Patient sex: M
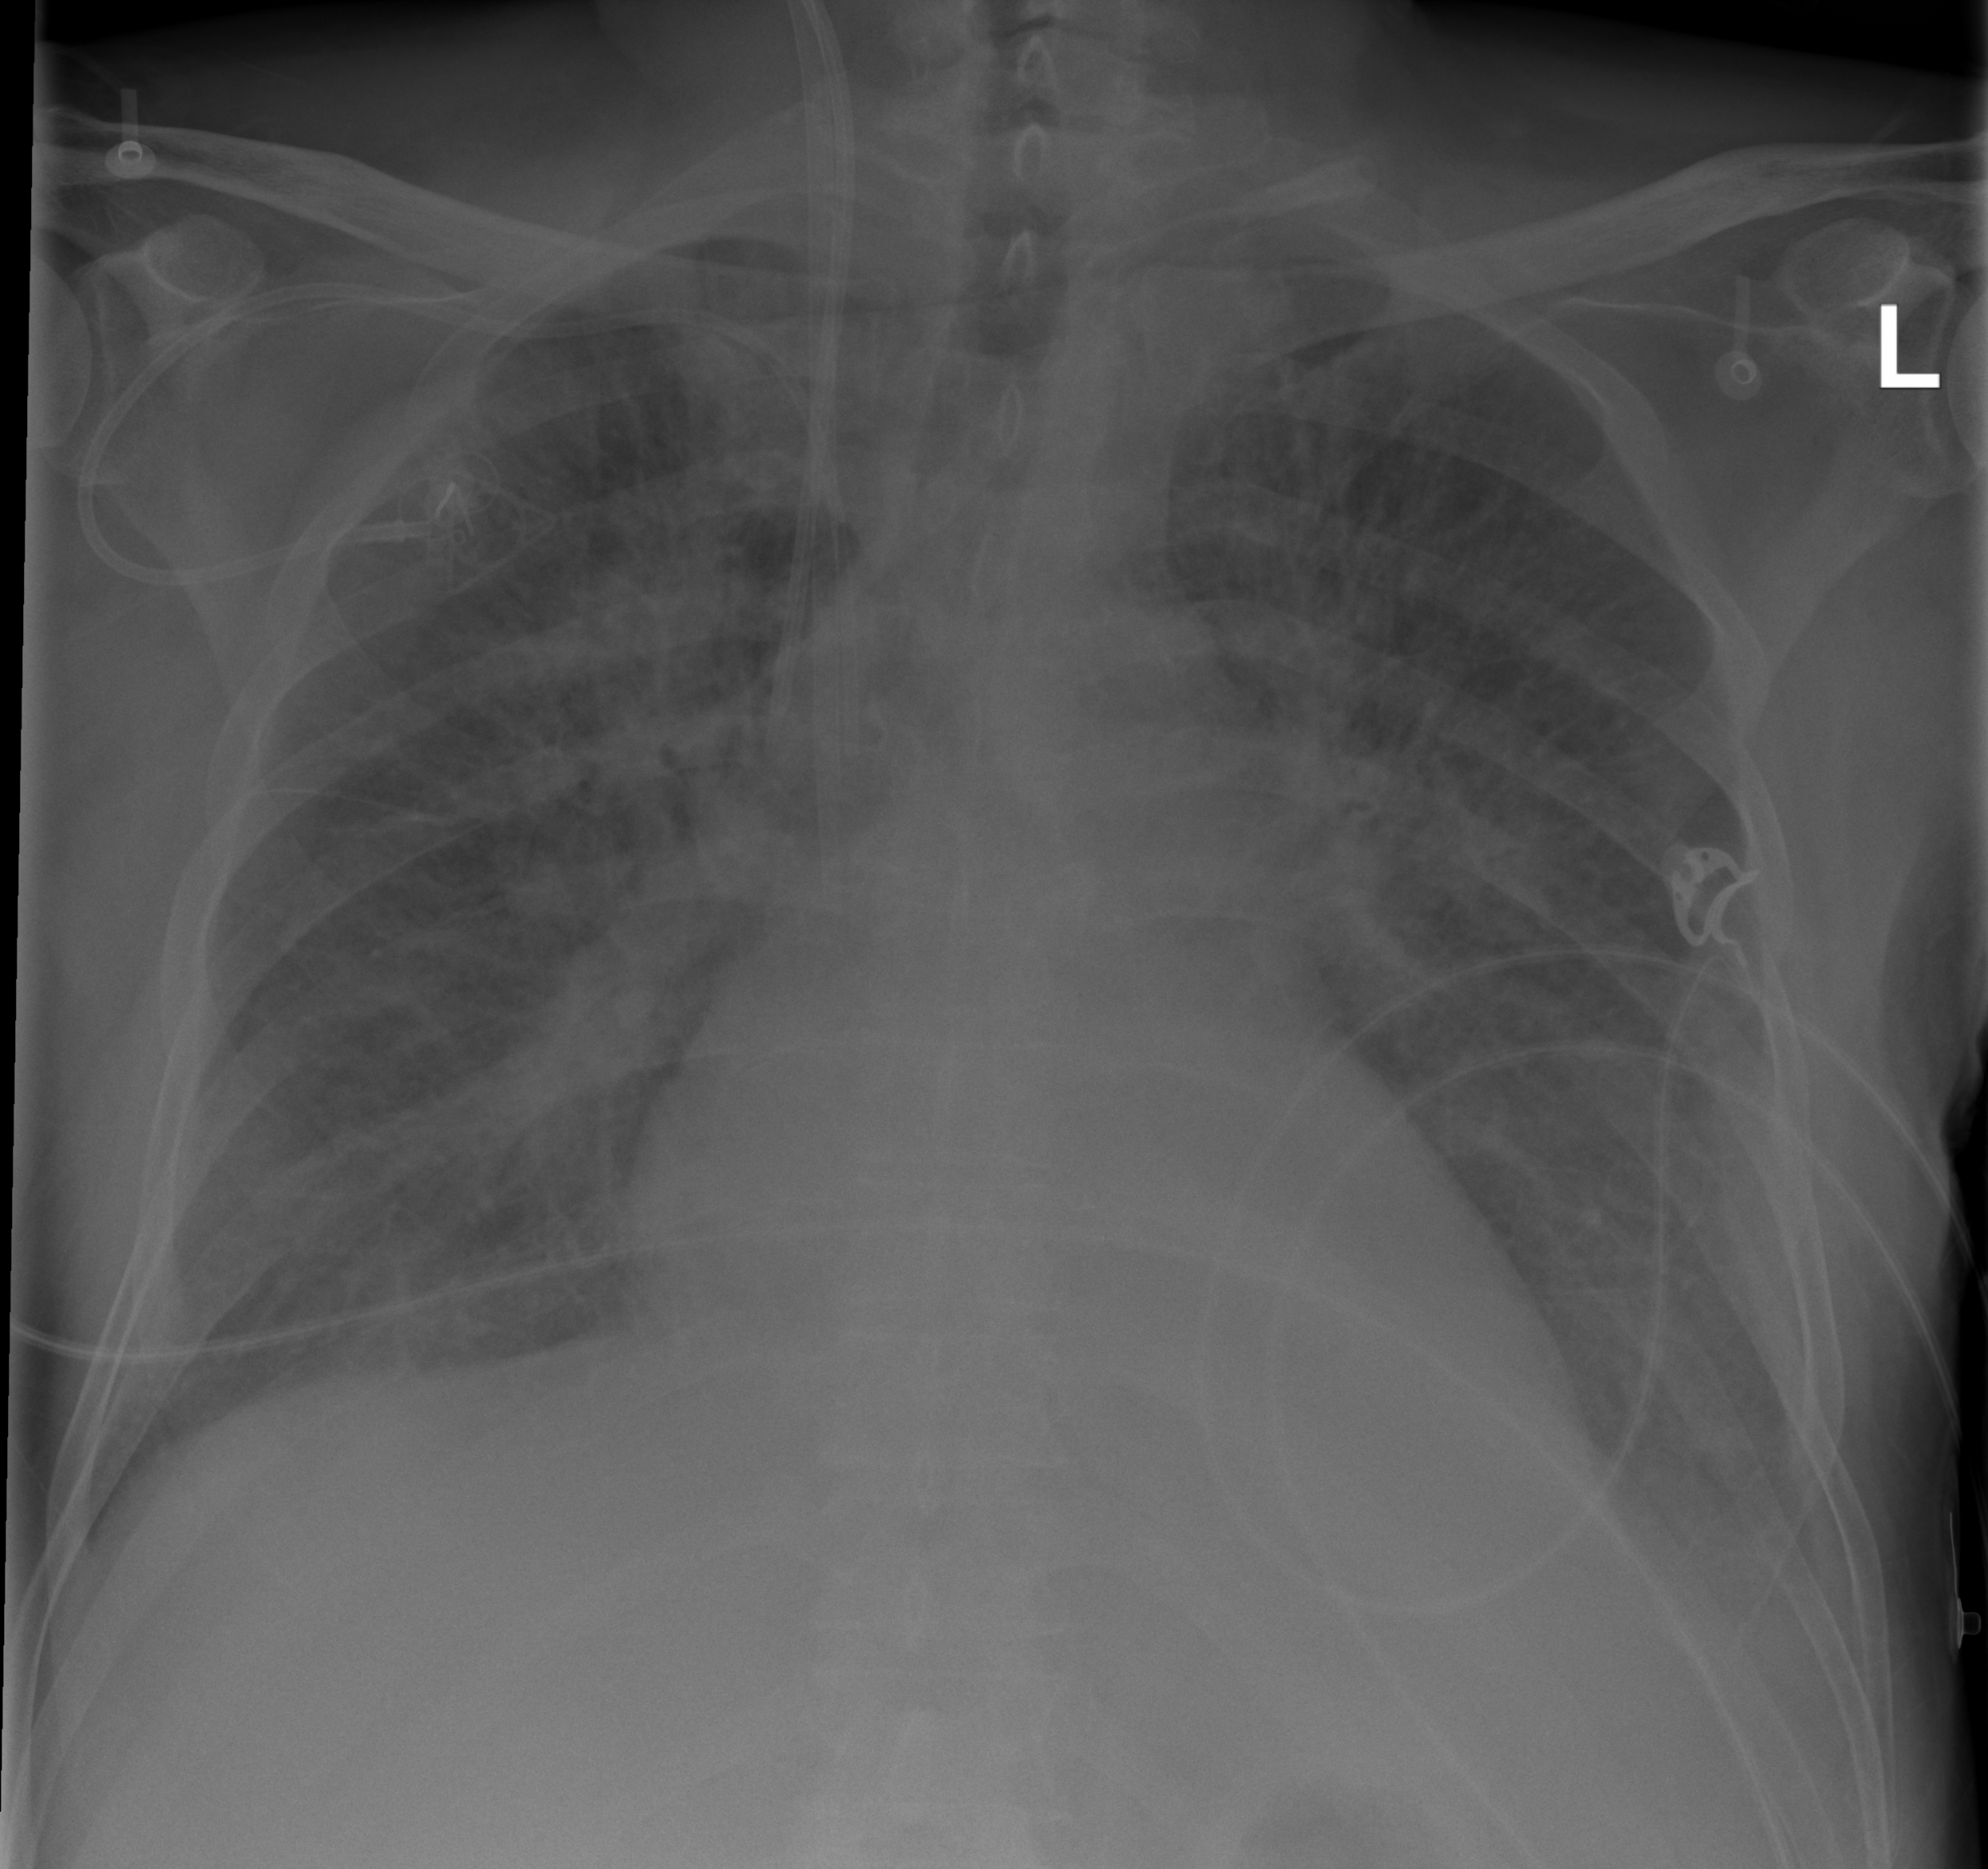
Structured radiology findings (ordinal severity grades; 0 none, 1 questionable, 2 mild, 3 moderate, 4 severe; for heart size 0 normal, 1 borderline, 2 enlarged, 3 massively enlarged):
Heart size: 2
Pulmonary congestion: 3
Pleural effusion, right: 2
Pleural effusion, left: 2
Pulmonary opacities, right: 2
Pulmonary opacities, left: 2
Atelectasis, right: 2
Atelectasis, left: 2